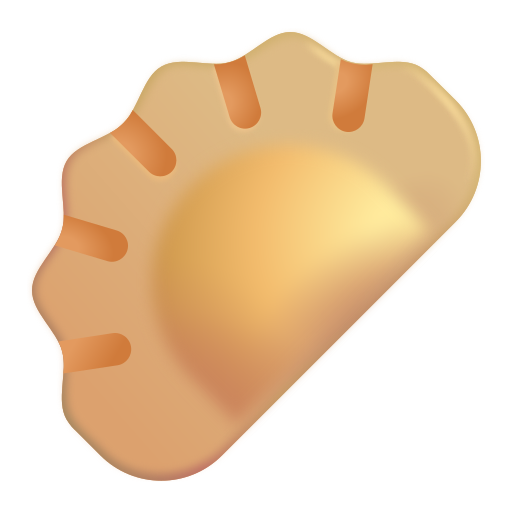
dumpling color